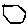
Label: hexagon